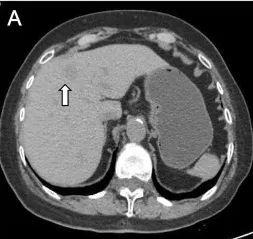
On CT plain image, the nodule is slightly low-density lesion in the S4 of the liver (A).
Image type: radiology (ct)